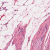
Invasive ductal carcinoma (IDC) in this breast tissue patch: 1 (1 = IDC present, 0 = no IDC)